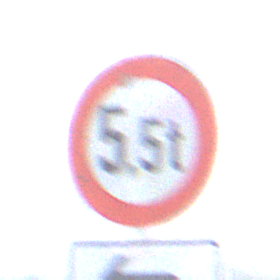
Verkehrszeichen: TatsaechlicheMasse
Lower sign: RichtungsangabeDurchPfeile2
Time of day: SunriseSunset
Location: Outdoor (Nature)
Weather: Overcast
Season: NotSpecified
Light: Natural